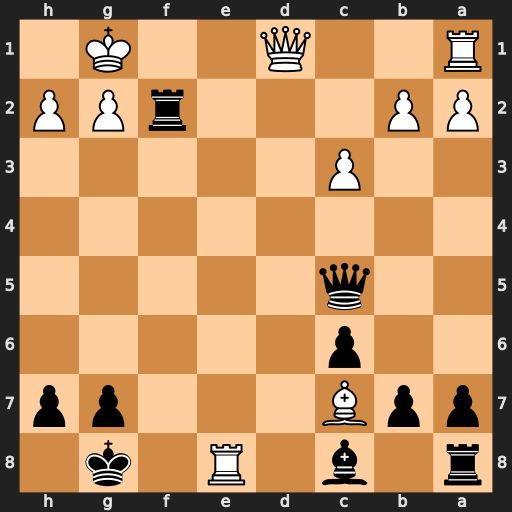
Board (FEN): r1b1R1k1/ppB3pp/2p5/2q5/8/2P5/PP3rPP/R2Q2K1
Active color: b
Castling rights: -
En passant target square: -
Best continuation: Rf8+ Qd4 Qxd4+ cxd4 Rxe8